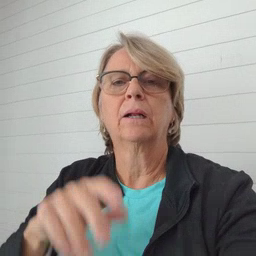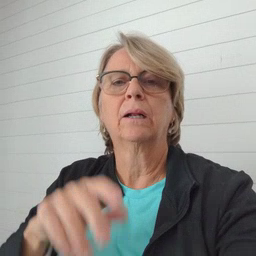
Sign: hen